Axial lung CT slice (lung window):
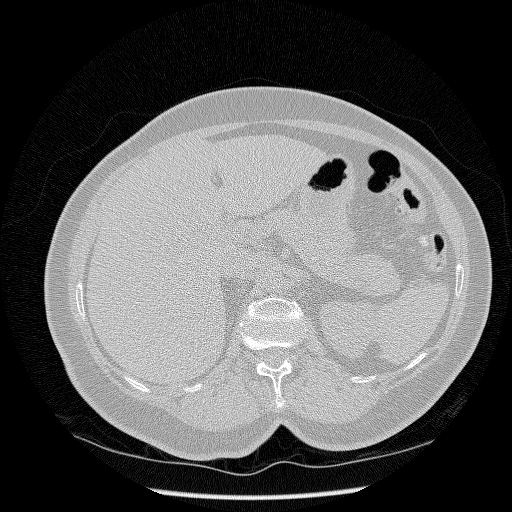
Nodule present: no